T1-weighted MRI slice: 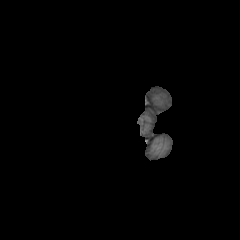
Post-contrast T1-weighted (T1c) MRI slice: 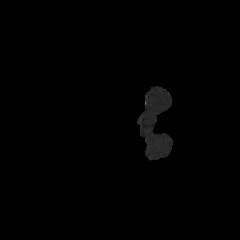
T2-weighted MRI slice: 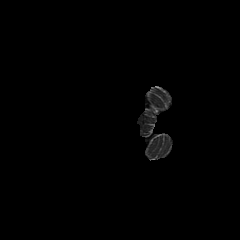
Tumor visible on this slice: no